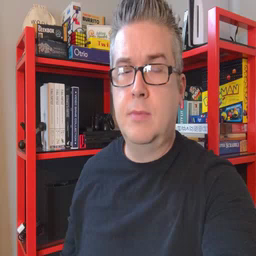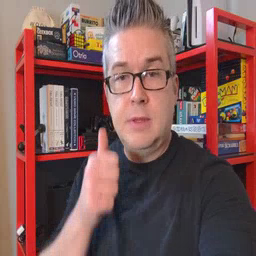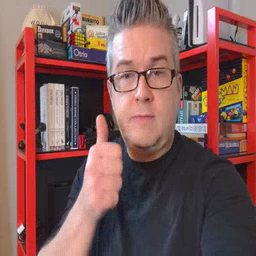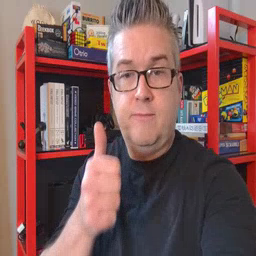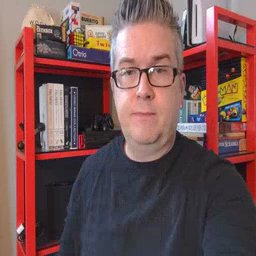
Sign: yourself